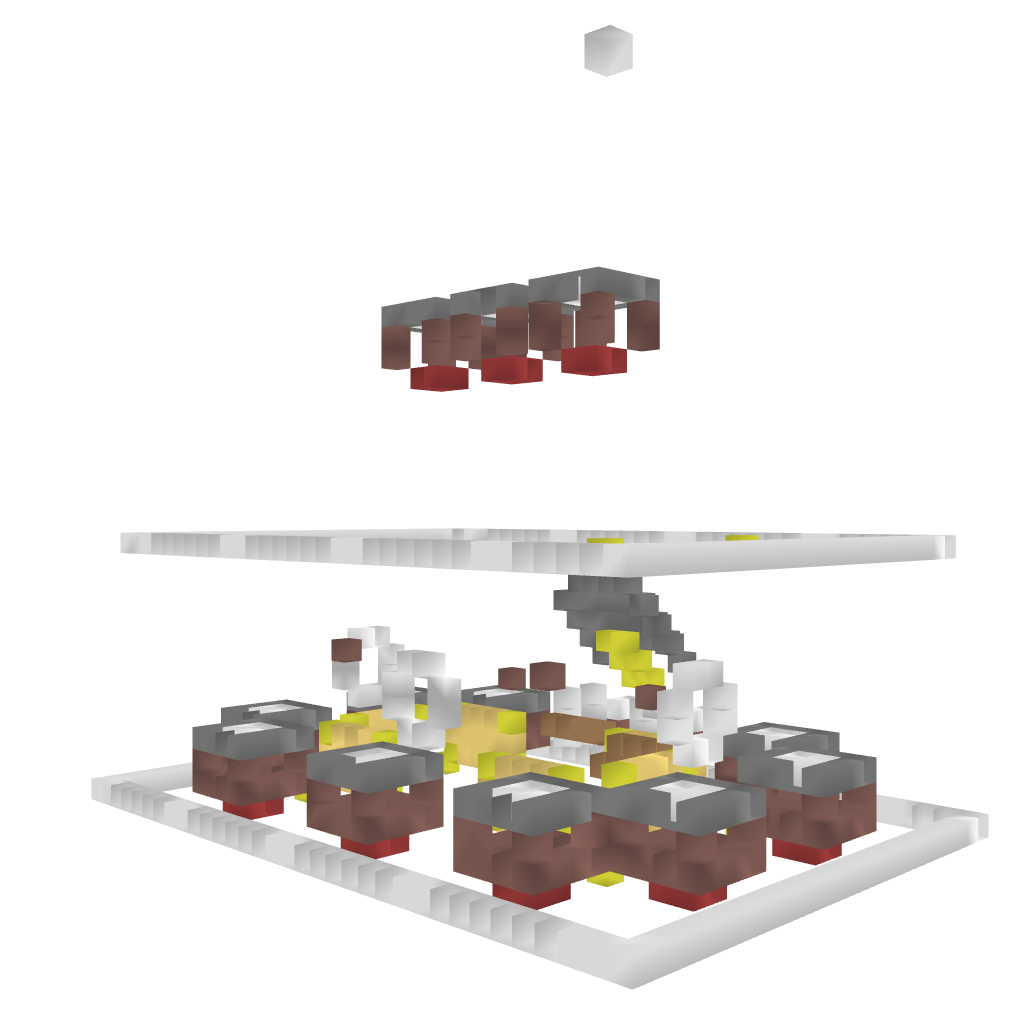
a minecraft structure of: Templo bad low quality